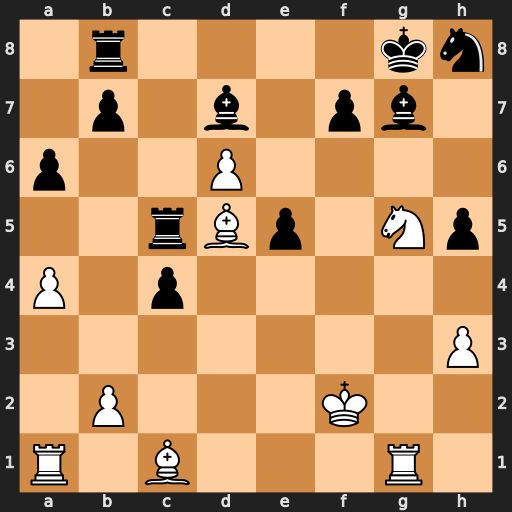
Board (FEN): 1r4kn/1p1b1pb1/p2P4/2rBp1Np/P1p5/7P/1P3K2/R1B3R1
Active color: w
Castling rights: -
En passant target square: -
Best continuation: Ne4 Rxd5 Nf6+